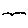
Label: bird